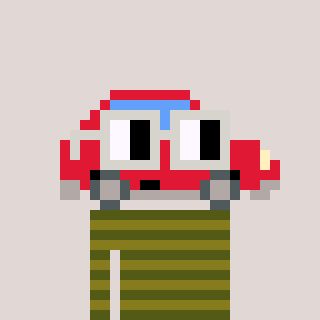
a pixel art character with square light gray glasses, a car-shaped head and a gunk-colored body on a warm background